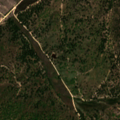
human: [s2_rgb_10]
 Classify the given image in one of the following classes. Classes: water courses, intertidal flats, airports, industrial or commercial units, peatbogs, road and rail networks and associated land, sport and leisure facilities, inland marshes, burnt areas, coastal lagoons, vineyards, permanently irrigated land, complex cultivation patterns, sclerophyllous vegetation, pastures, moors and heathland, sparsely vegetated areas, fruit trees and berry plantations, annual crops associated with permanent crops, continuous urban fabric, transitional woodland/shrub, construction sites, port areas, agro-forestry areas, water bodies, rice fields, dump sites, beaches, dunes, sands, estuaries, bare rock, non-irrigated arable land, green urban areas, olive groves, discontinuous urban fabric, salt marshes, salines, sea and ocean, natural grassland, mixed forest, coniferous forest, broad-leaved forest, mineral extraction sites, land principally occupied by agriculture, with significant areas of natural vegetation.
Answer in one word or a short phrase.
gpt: broad-leaved forest, mixed forest